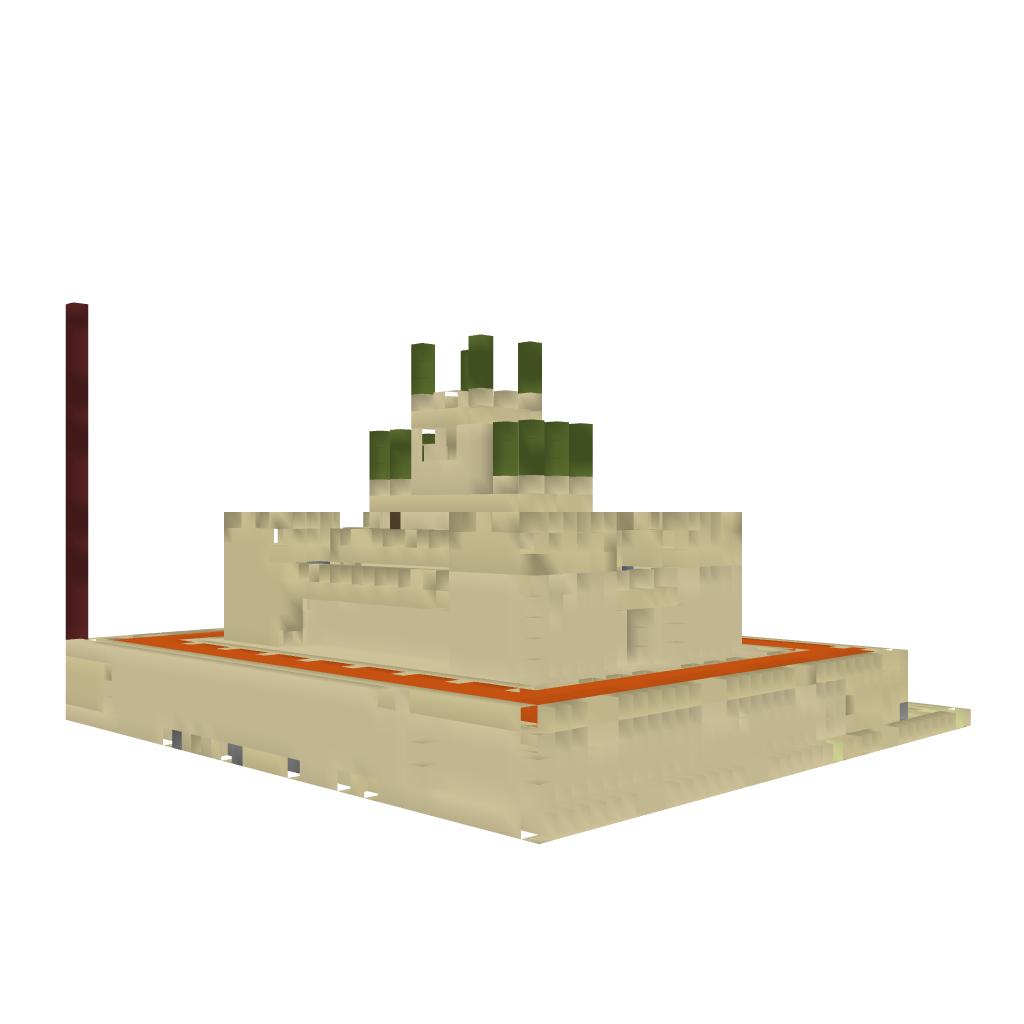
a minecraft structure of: sand castle